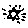
Label: star